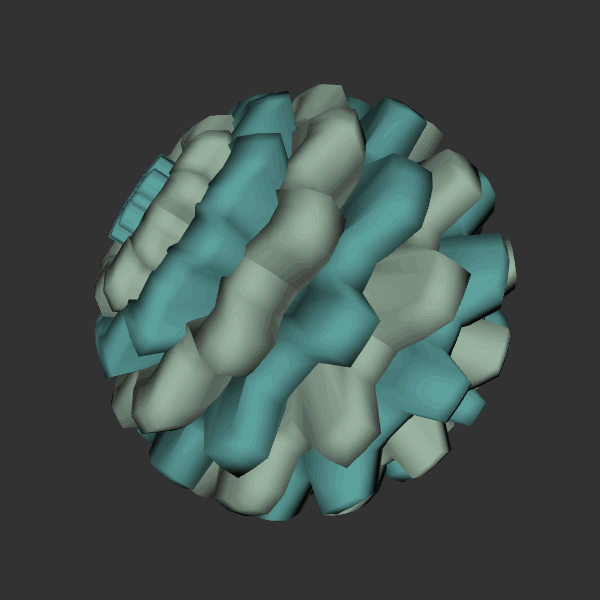
Background: dark